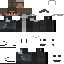
A male human skin with medium skin, wearing brown long hair dressed in a blue hoodie and black pants, featuring a closed mouth.